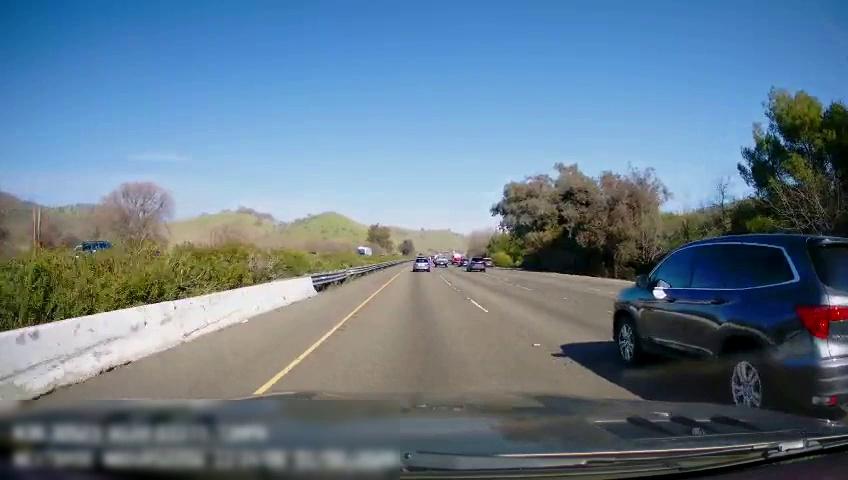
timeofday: Day
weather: Sunny
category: Drivable Space
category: Vehicles | SUV
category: Vehicles | Truck
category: Vehicles | Car
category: Vehicles | Truck
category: Vehicles | Car
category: Vehicles | SUV
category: Vehicles | Truck
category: Vehicles | SUV
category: Vehicles | SUV
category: Lanes | Current Lane
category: Lanes | Current Lane